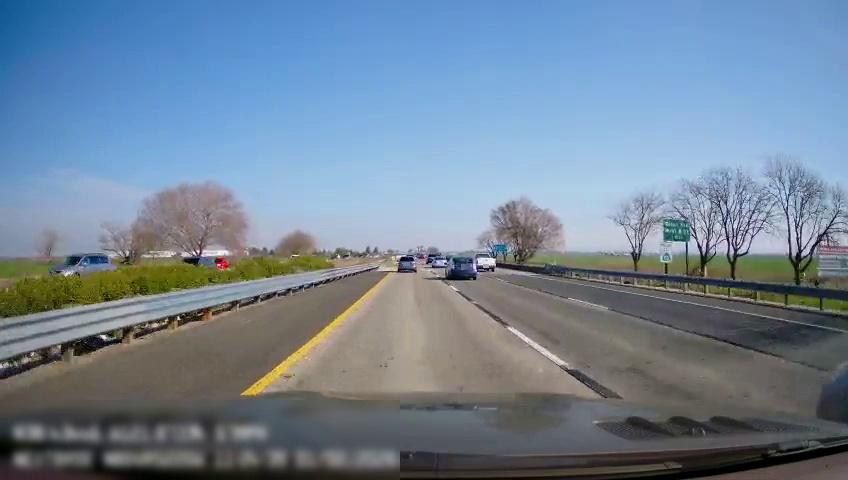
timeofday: Day
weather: Sunny
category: Drivable Space
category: Vehicles | Car
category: Vehicles | SUV
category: Vehicles | SUV
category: Vehicles | SUV
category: Vehicles | SUV
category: Vehicles | Truck
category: Vehicles | Car
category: Vehicles | Car
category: Vehicles | SUV
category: Lanes | Current Lane
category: Lanes | Current Lane
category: Lanes | Alternate Lane
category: Lanes | Alternate Lane
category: Traffic | Signs
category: Traffic | Signs
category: Traffic | Signs